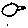
Label: bird